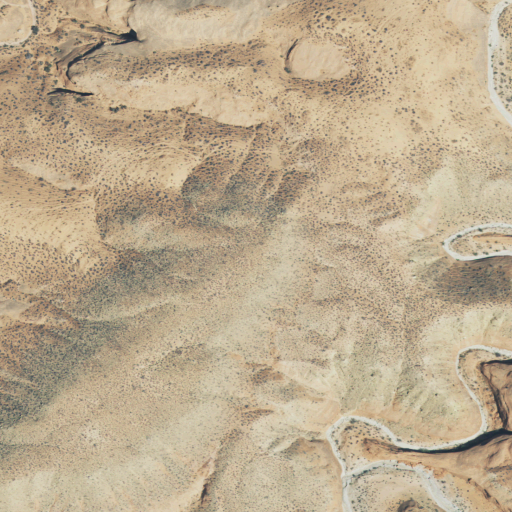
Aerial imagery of valley in Utah named Little Valley containing only shrub